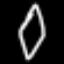
Label: diamond